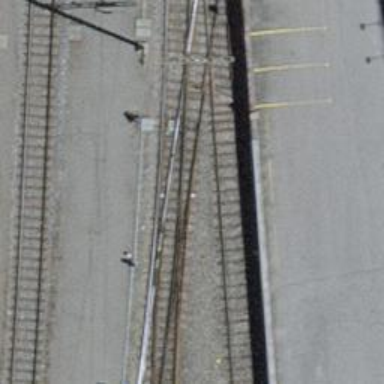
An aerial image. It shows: Single railway spur track.